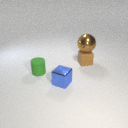
small brown rubber cube behind small green rubber cylinder